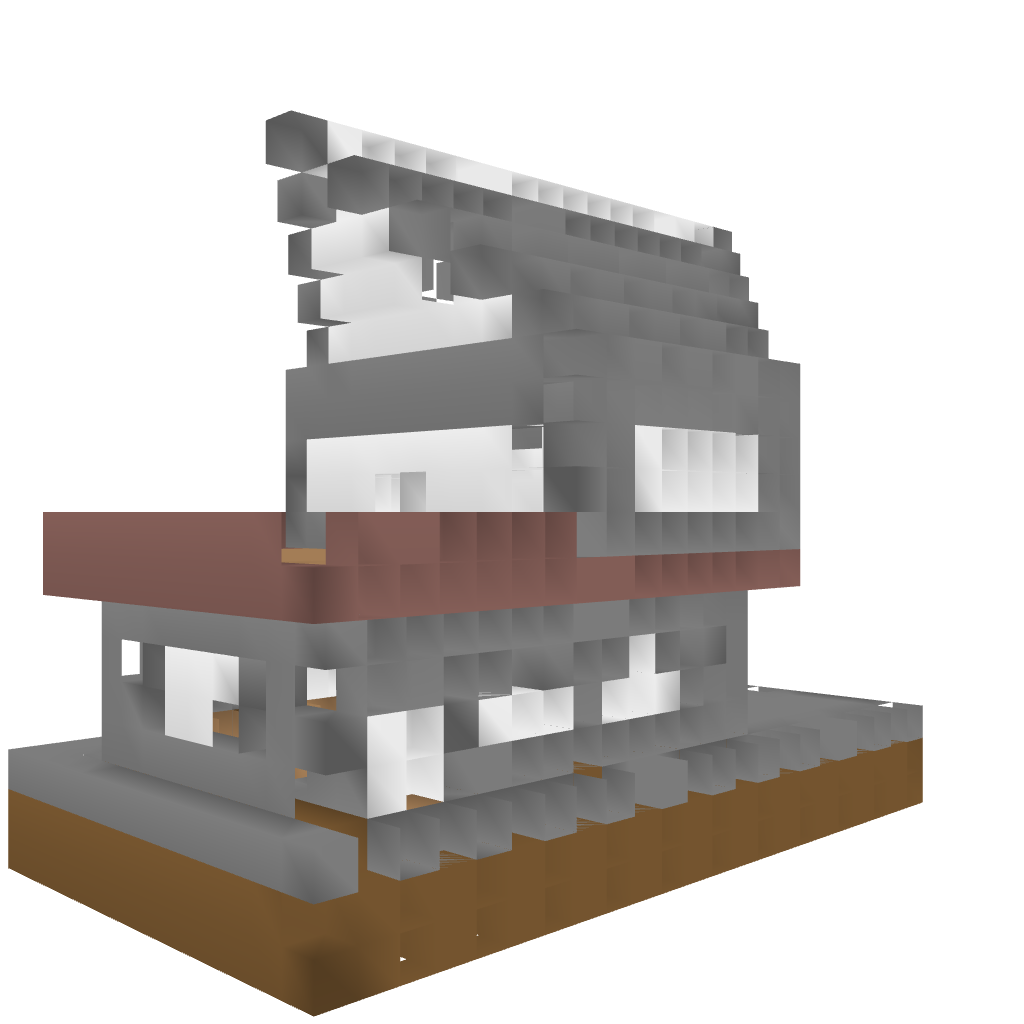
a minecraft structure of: Cozy Little House good quality